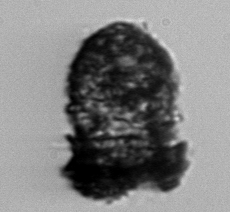
Label: Stenosemella_pacifica